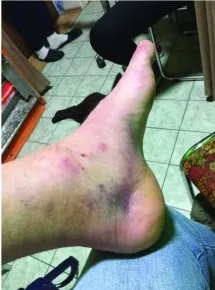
An image of sprained ankle:. Immediately after the injury.
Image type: radiology (x_ray)